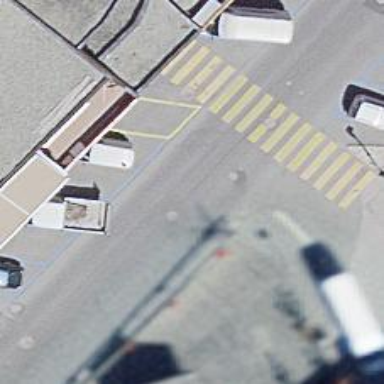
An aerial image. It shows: Marked zebra crossing on the road.